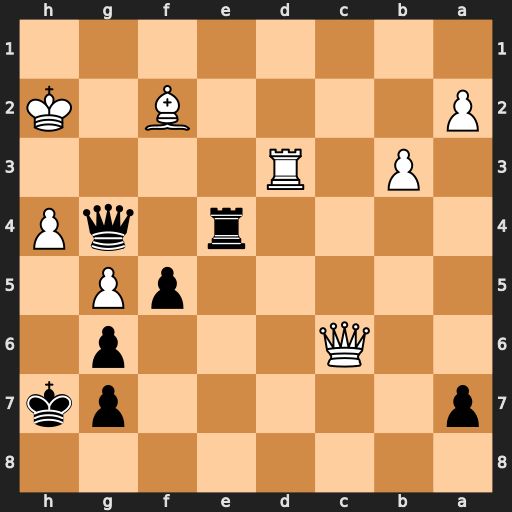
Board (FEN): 8/p5pk/2Q3p1/5pP1/4r1qP/1P1R4/P4B1K/8
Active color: b
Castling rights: -
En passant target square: -
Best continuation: Qe2 Kg2 Qxd3